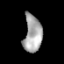
Tissue: prostate
Cell type: Fibroblasts
Senescence score: 0.6892
Nuclear area (px): 651
Mean DAPI intensity: 167.985